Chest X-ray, PA view. Patient: 18 years old, sex M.
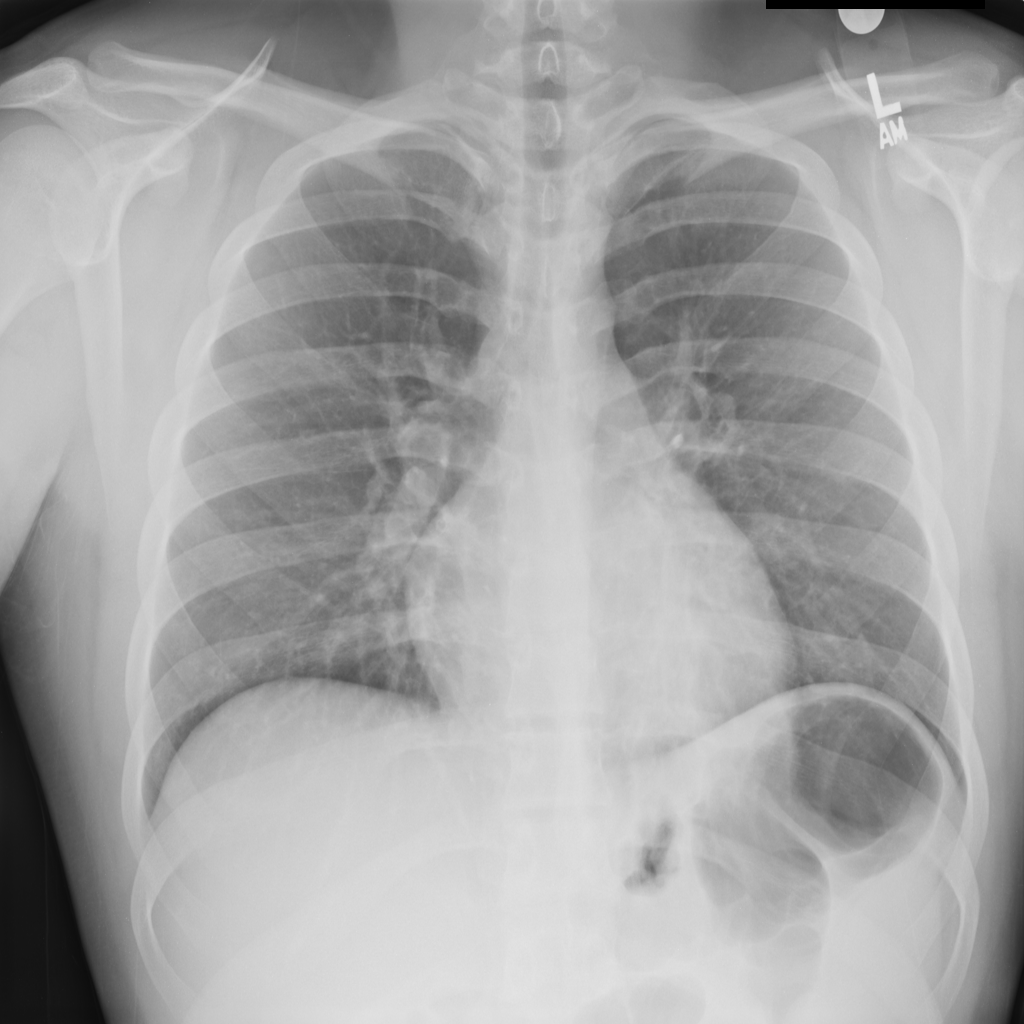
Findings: No Finding